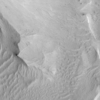
Label: not_dusty